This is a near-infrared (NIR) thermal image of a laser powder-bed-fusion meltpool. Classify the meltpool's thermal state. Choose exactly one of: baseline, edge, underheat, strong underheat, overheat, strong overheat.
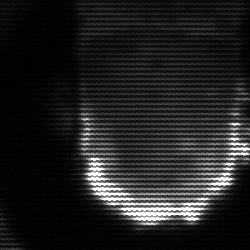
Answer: baseline